Question: I am new to customizing the layout of Tumblr. I am just wondering why my other links won't appear in the sidebar like Vimeo, Archive, etc..
This is the code:
'''
{block:Twitter}<li><a href="http://twitter.com/klydecamilo"><span class="icon twitter"></span><strong>Twitter</strong><br />Follow Me</a></li>{/block:Twitter}
{block:ifFacebookUrl}<li><a href="{text:https://www.facebook.com/klyde.camilo}"><span class="icon facebook"></span><strong>Facebook</strong><br />Add Me </a></li>{/block:ifFacebookUrl}
{block:ifFlickrUrl}<li><a href="{text:http://www.flickr.com/}"><span class="icon flickr"></span><strong>Flickr</strong><br />View Photos</a></li>{/block:ifFlickrUrl}
{block:ifVimeoUrl}<li><a href="{text:http://www.vimeo.com/klydecamilo}"><span class="icon vimeo"></span><strong>Vimeo</strong><br />Watch Videos</a></li>{/block:ifVimeoUrl}
{block:HasPages}
{block:Pages}
<li class="nolabel"><a href="{URL}"><span class="icon page"></span><strong>{Label}</strong></a></li>
{/block:Pages}
{/block:HasPages}
{block:ifContactEmail}<li><a href="mailto:{text:klyde.camilo@gmail.com}"><span class="icon email"></span><strong>Email</strong><br />Send a message</a></li>{/block:ifContactEmail}
{block:AskEnabled}<li class="nolabel"><a href="/ask"><span class="icon ask"></span><strong>{AskLabel}</strong></a></li>{/block:AskEnabled}
{block:SubmissionsEnabled}<li class="nolabel"><a href="/submit"><span class="icon submit"></span><strong>{SubmitLabel}</strong></a></li>{/block:SubmissionsEnabled}
{block:ifShowArchive}<li class="nolabel"><a href="/archive"><span class="icon page"></span><strong>Archive</strong></a></li>{/block:ifShowArchive}
'''

other links should also be seen here.
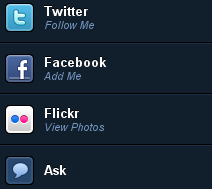
Answer: The syntax for Archive and Vimeo look correct. That said those tags are custom boolean blocks and require '<meta>' tags in the header. Can you post theses as well to ensure that they're formatted correctly or even included at all.
Although obvious, double check you've actually selected these display options from the Appearance tab in the customization screen.